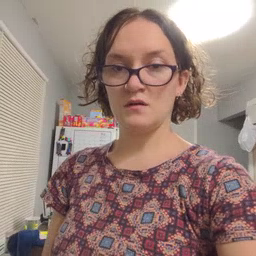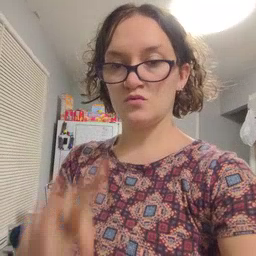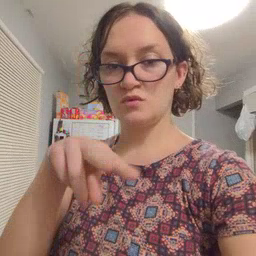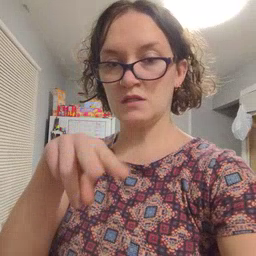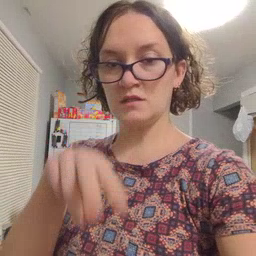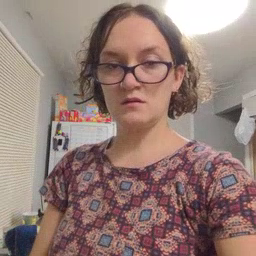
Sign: read